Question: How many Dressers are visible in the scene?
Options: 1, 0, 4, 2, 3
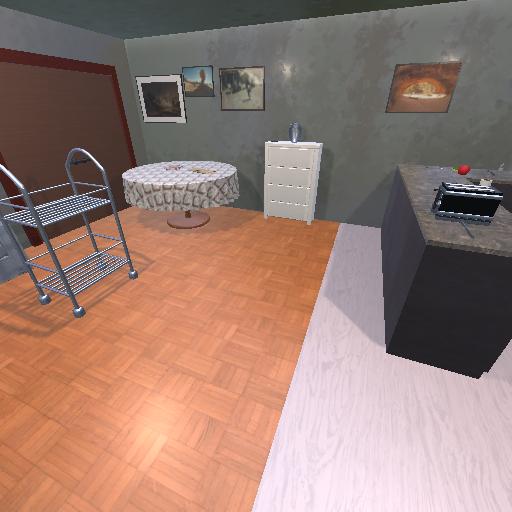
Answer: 1